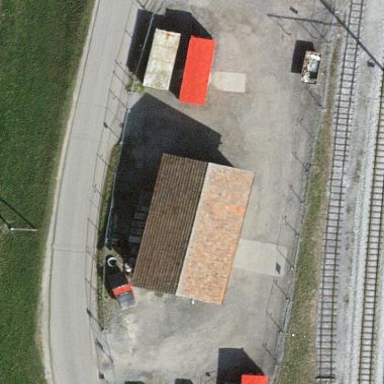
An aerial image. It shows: Service building.